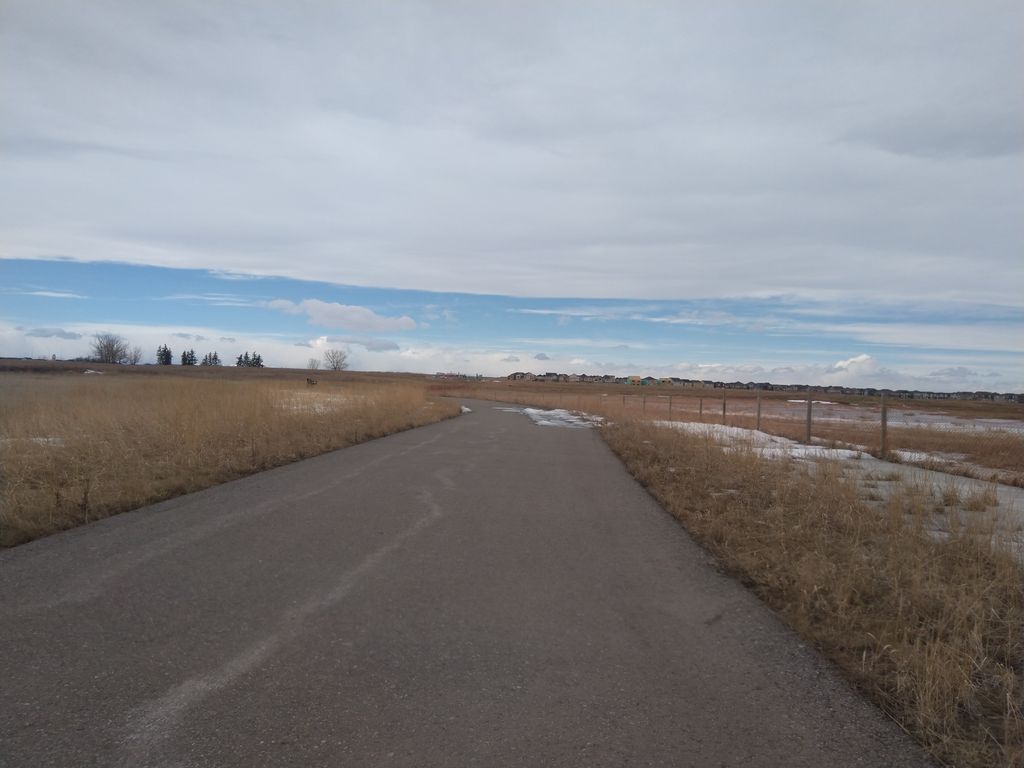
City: calgary